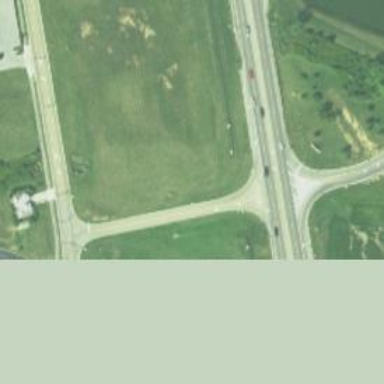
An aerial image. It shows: Trunk link highway.